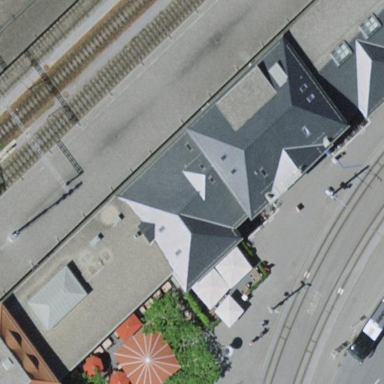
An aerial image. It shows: Train station building.